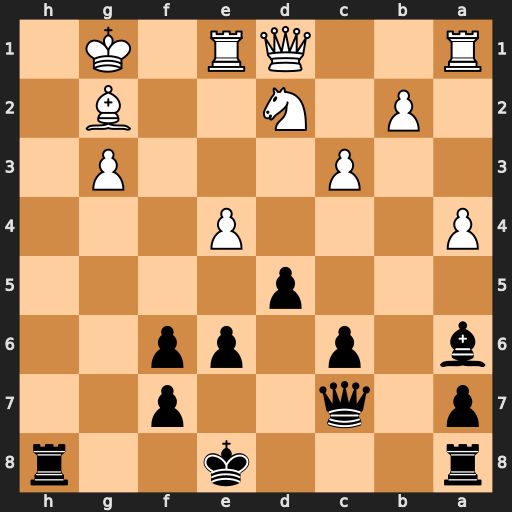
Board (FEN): r3k2r/p1q2p2/b1p1pp2/3p4/P3P3/2P3P1/1P1N2B1/R2QR1K1
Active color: b
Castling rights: kq
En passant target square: -
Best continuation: Qb6+ Re3 Qxe3#